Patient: sex F, age 62
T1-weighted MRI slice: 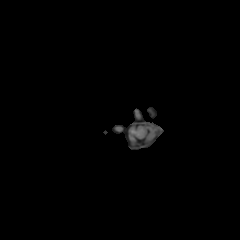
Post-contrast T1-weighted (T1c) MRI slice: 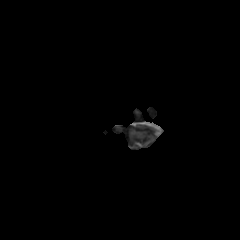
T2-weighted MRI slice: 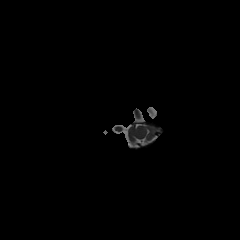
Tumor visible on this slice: no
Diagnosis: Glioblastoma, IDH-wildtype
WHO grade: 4